Question: My untracked files when I type 'git -status' will look something like this:

How can I clear the untracked files?
I tried 'git clean -f' but it didn't work
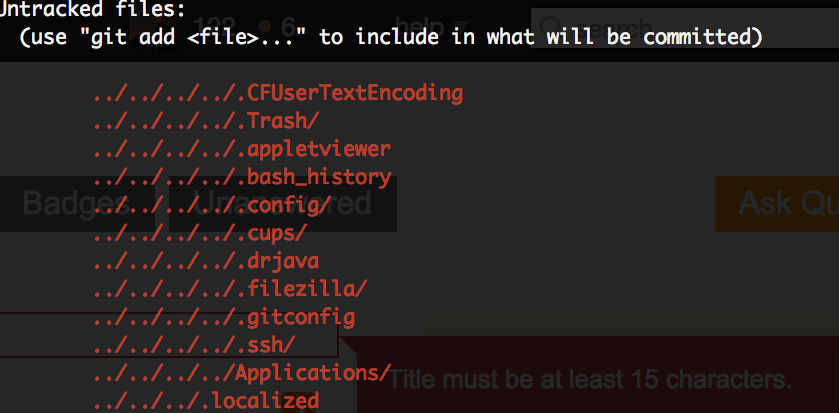
Answer: Go up to a parent directory of those files, and run 'git clean -f .'
Note that, the files in question appear to be quite important, and it looks like you've initialized a git project in your home directory. Removing those files is a , so use 'git clean' at your own risk.